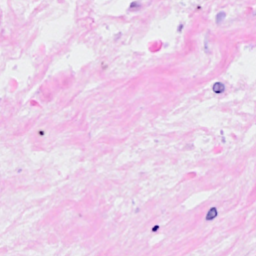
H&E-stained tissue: Breast